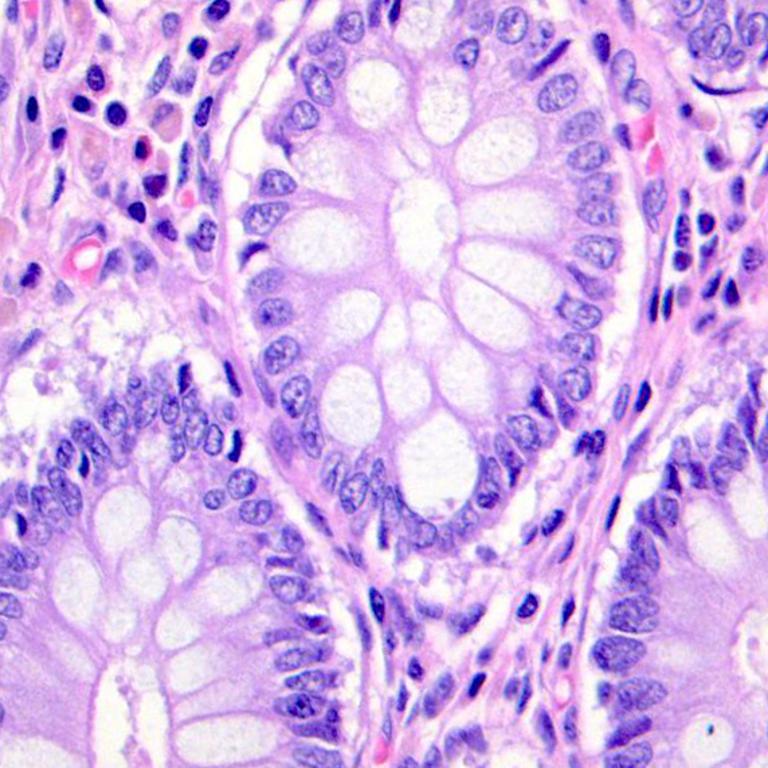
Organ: colon
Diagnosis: benign